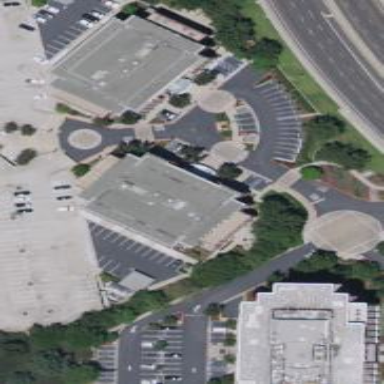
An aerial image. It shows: Office building.